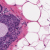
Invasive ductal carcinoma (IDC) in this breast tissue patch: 0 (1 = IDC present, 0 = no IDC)